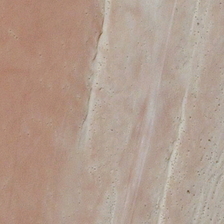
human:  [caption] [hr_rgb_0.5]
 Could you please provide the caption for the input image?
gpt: it is a piece of yellow desert .

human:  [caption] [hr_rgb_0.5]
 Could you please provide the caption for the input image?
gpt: it is a piece of yellow desert .

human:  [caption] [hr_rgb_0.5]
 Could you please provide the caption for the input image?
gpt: it is a piece of yellow desert .

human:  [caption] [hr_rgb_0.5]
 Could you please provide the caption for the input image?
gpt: it is a piece of yellow desert .

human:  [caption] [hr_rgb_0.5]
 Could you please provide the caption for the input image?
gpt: it is a piece of yellow desert .